Question: Short of using annotations, I have been unable to find a reasonable way to prevent my x-axis labels from overlapping when using a 'barchartparm' in SAS. From the documentation, they clearly state that barcharts use a discrete axis and the other axis types such as time are not permissible for them. Although conceptually this makes sense it seems like an 'unnecessary' limitation to enforce as it leaves no control over the x-axis labeling as every discrete label will be printed.
Sample data:
'''
data test;
format rpt_date date9.;
do rpt_date=date()-90 to date();
root = round(ranuni(1) *100,1);
output;
end;
run;
'''
Define the chart template:
'''
proc template;
define statgraph giddyup;
begingraph;
layout overlay;
barchartparm x=rpt_date y=root ;
endlayout;
endgraph;
end;
run;
'''
Create the chart:
'''
proc sgrender data=test template=giddyup;
run;
'''
Result:

I tried to be duct-tape it and create a custom format for the x-axis that would 'blank-out' many of the values, and although the chart was produced, it stacked all the blanks together (??) and also produced a warning.
I've also tried using the alternate 'x2axisopts' and setting the axis to secondary with no luck.
If I used a series chart I would be able to control the axis fine, but in my case the data is much easier to interpret as a barchart. Perhaps they needed to add additional options to the 'xaxisopts' for barcharts.
The most frustrating thing here is that it's something that you can do in excel in 2 seconds, and to me seems like it would be a very common chart in excel, that is not easily reproducible in SAS!
I also don't want to use 'proc gchart' .
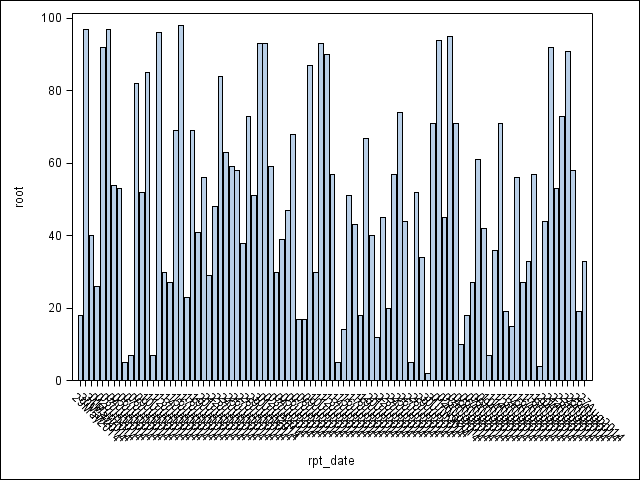
Answer: Ok now I feel silly. Turns out that histograms will achieve the same result nicely:
'''
histogramparm x=rpt_date y=root ;
'''
Still a valuable question I guess as I spent a lot of time googling for answers and could not find a solution.

Good thing I didn't want it horizontal...